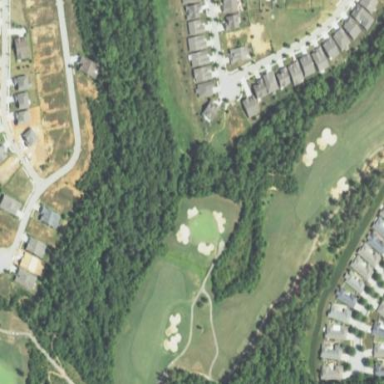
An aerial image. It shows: Golf course surrounded by greenery.